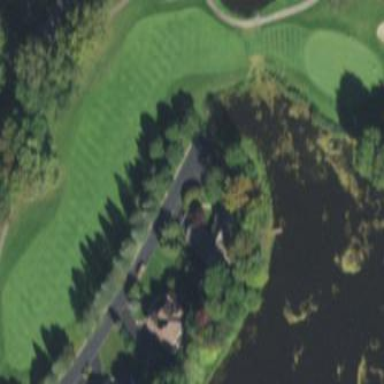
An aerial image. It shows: Golf fairway in the image.